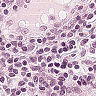
Metastatic tissue present: no